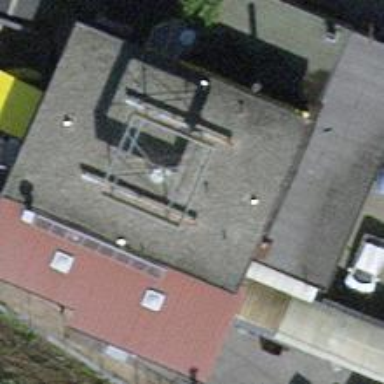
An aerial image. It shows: Restaurant.